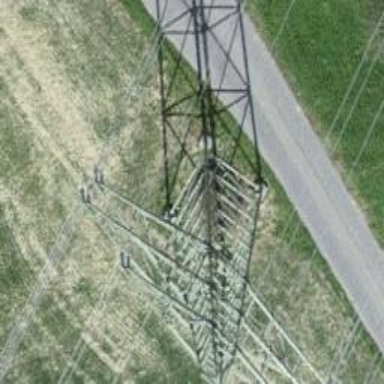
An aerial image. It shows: Power tower.